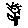
Label: flower